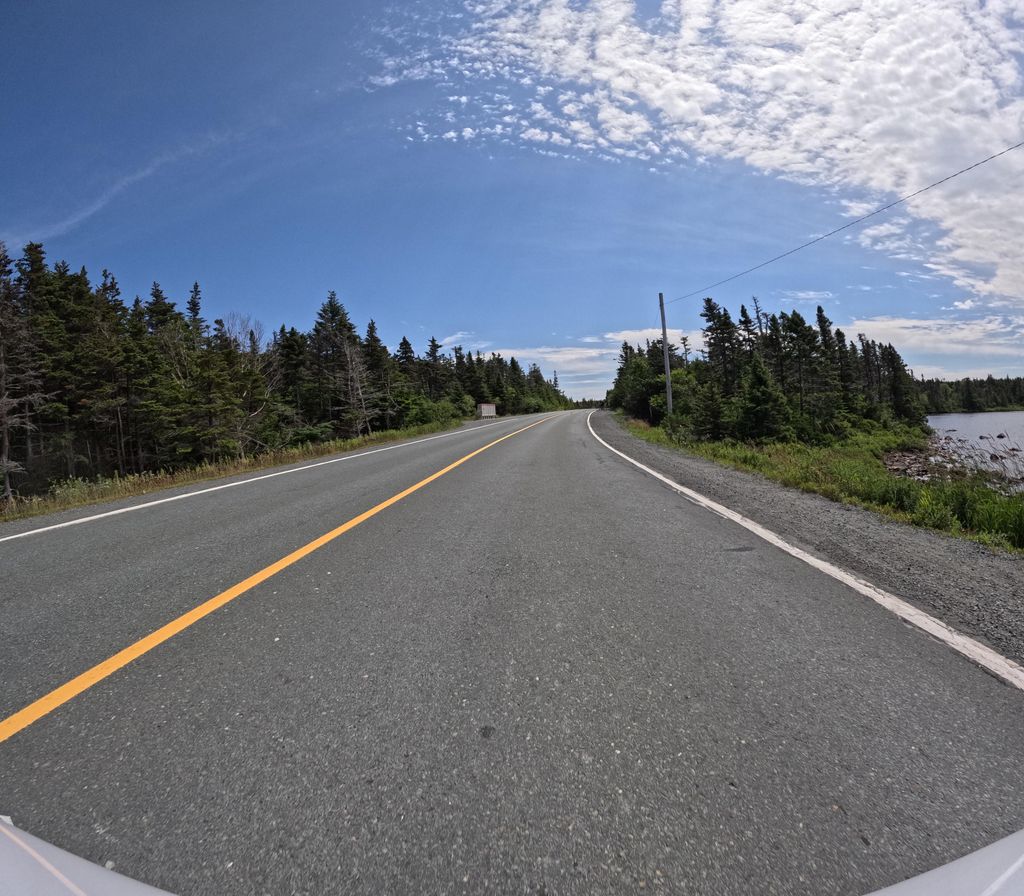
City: st_johns